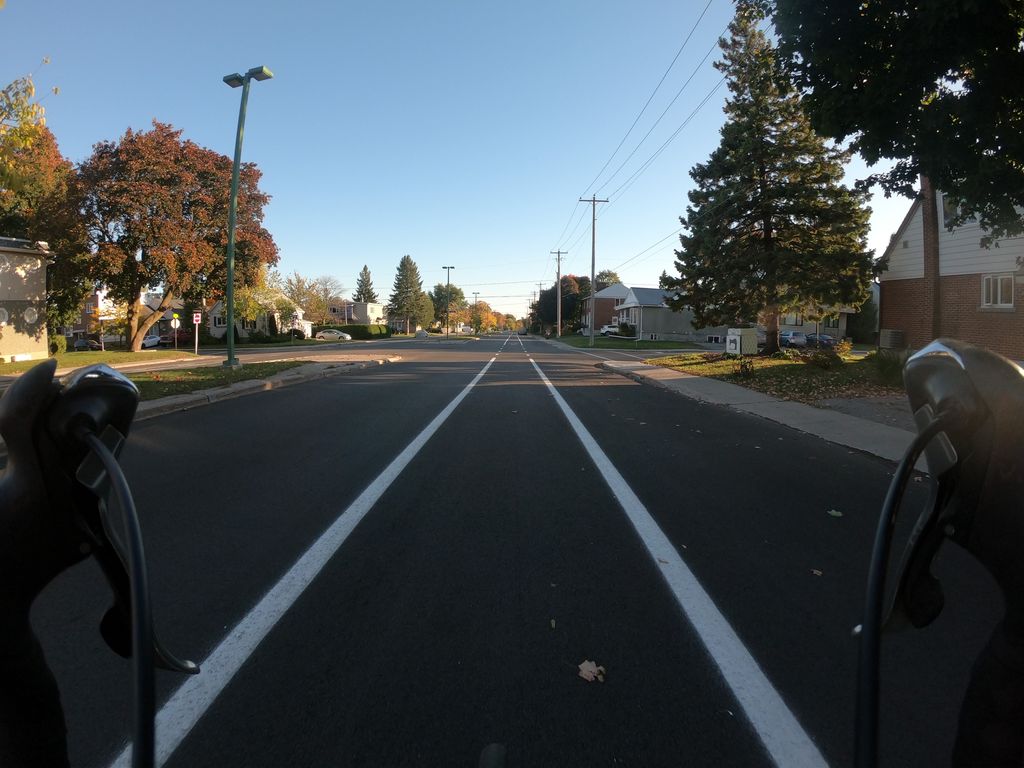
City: ottawa-gatineau